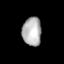
Tissue: lung
Cell type: Epithelial cells
Senescence score: 0.5415
Nuclear area (px): 532
Mean DAPI intensity: 179.483